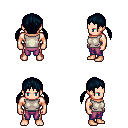
a pixel art fantasy rpg character, male body template, human, light skin, white sleeveless shirt, magenta pants, raven twin-tailed hairstyle, four views (front, back, left, right), 2x2 character sprite sheet, small pixel art, hard edges, no anti-aliasing